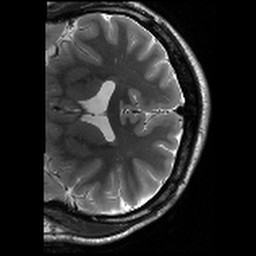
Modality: T2w
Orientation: coronal
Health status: healthy
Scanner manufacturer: siemens
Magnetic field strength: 3 T
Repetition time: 8.02 s
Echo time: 0.08 s